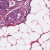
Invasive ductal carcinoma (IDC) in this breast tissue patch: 0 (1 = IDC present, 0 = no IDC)